The plot shows how the frequency content of a bearing vibration signal evolves over time (STFT spectrogram). Determine the bearing's health state. Answer with exactly one of: normal, inner_race, outer_race, ball.
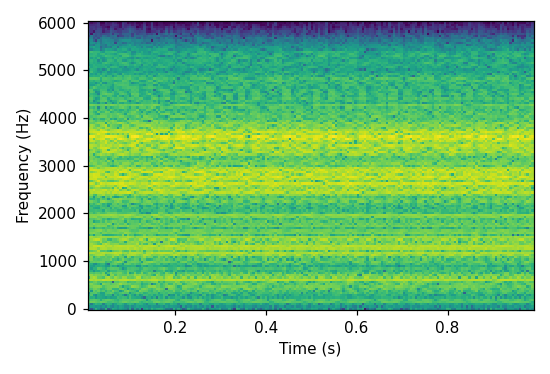
Answer: inner_race